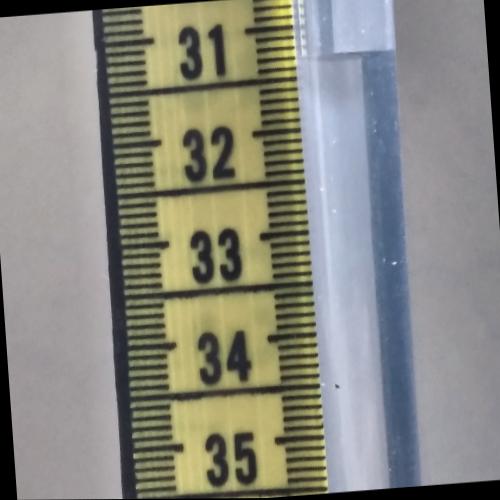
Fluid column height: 31.3 cm